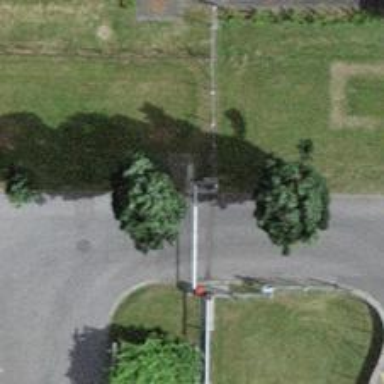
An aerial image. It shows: Gate.